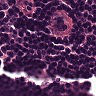
Metastatic tissue present: no